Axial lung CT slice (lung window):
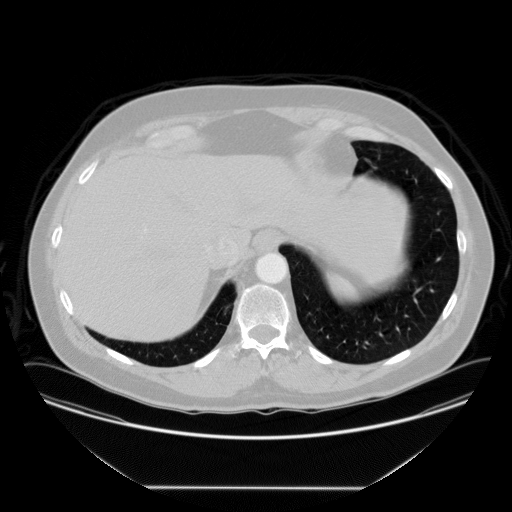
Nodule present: no